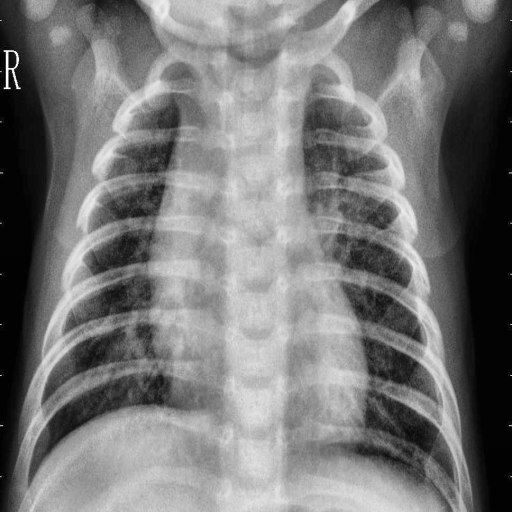
Finding: PNEUMONIA